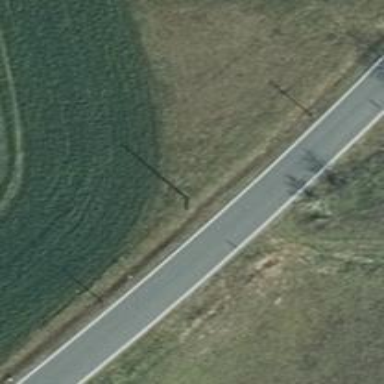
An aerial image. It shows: Tertiary road.